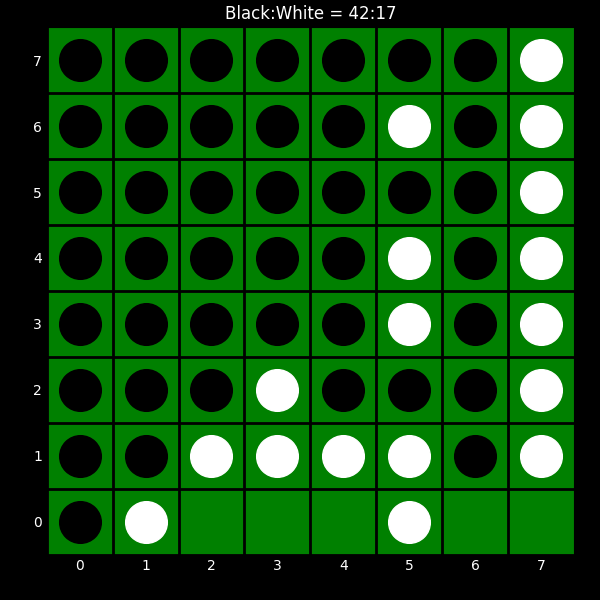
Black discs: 42
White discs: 17